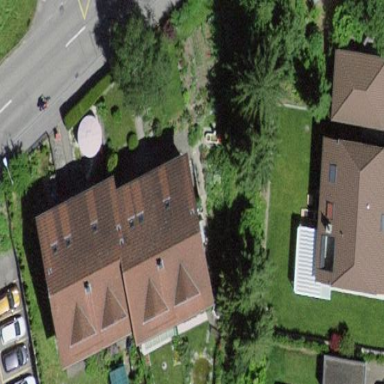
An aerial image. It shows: Terrace building with gabled roof covered in roof tiles.